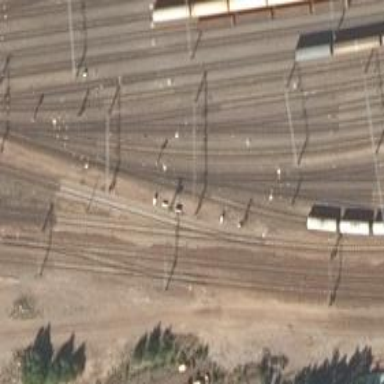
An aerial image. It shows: Railway signal.